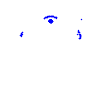
Particle: kaon